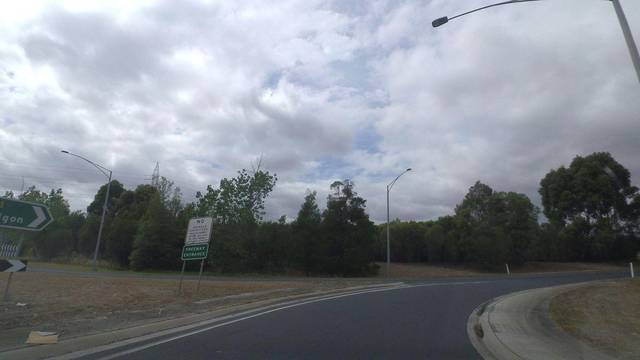
Region: Australia
Coordinates: -38.233, 146.379